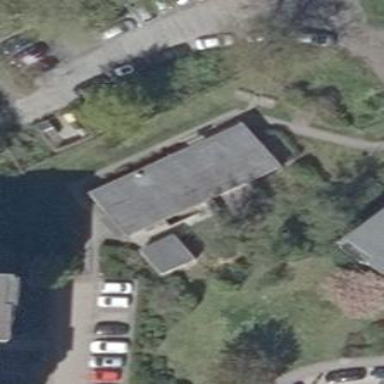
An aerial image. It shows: Group of garages.